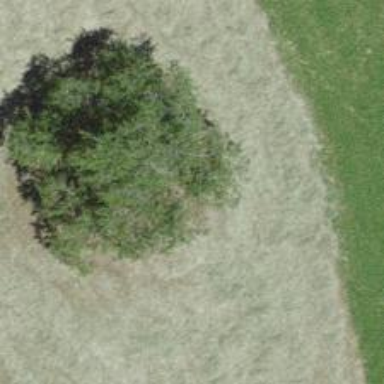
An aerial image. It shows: Deciduous tree with broadleaved leaves.